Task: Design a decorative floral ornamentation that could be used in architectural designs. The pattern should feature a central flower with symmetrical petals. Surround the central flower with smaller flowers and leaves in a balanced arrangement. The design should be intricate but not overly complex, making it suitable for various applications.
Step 1177:
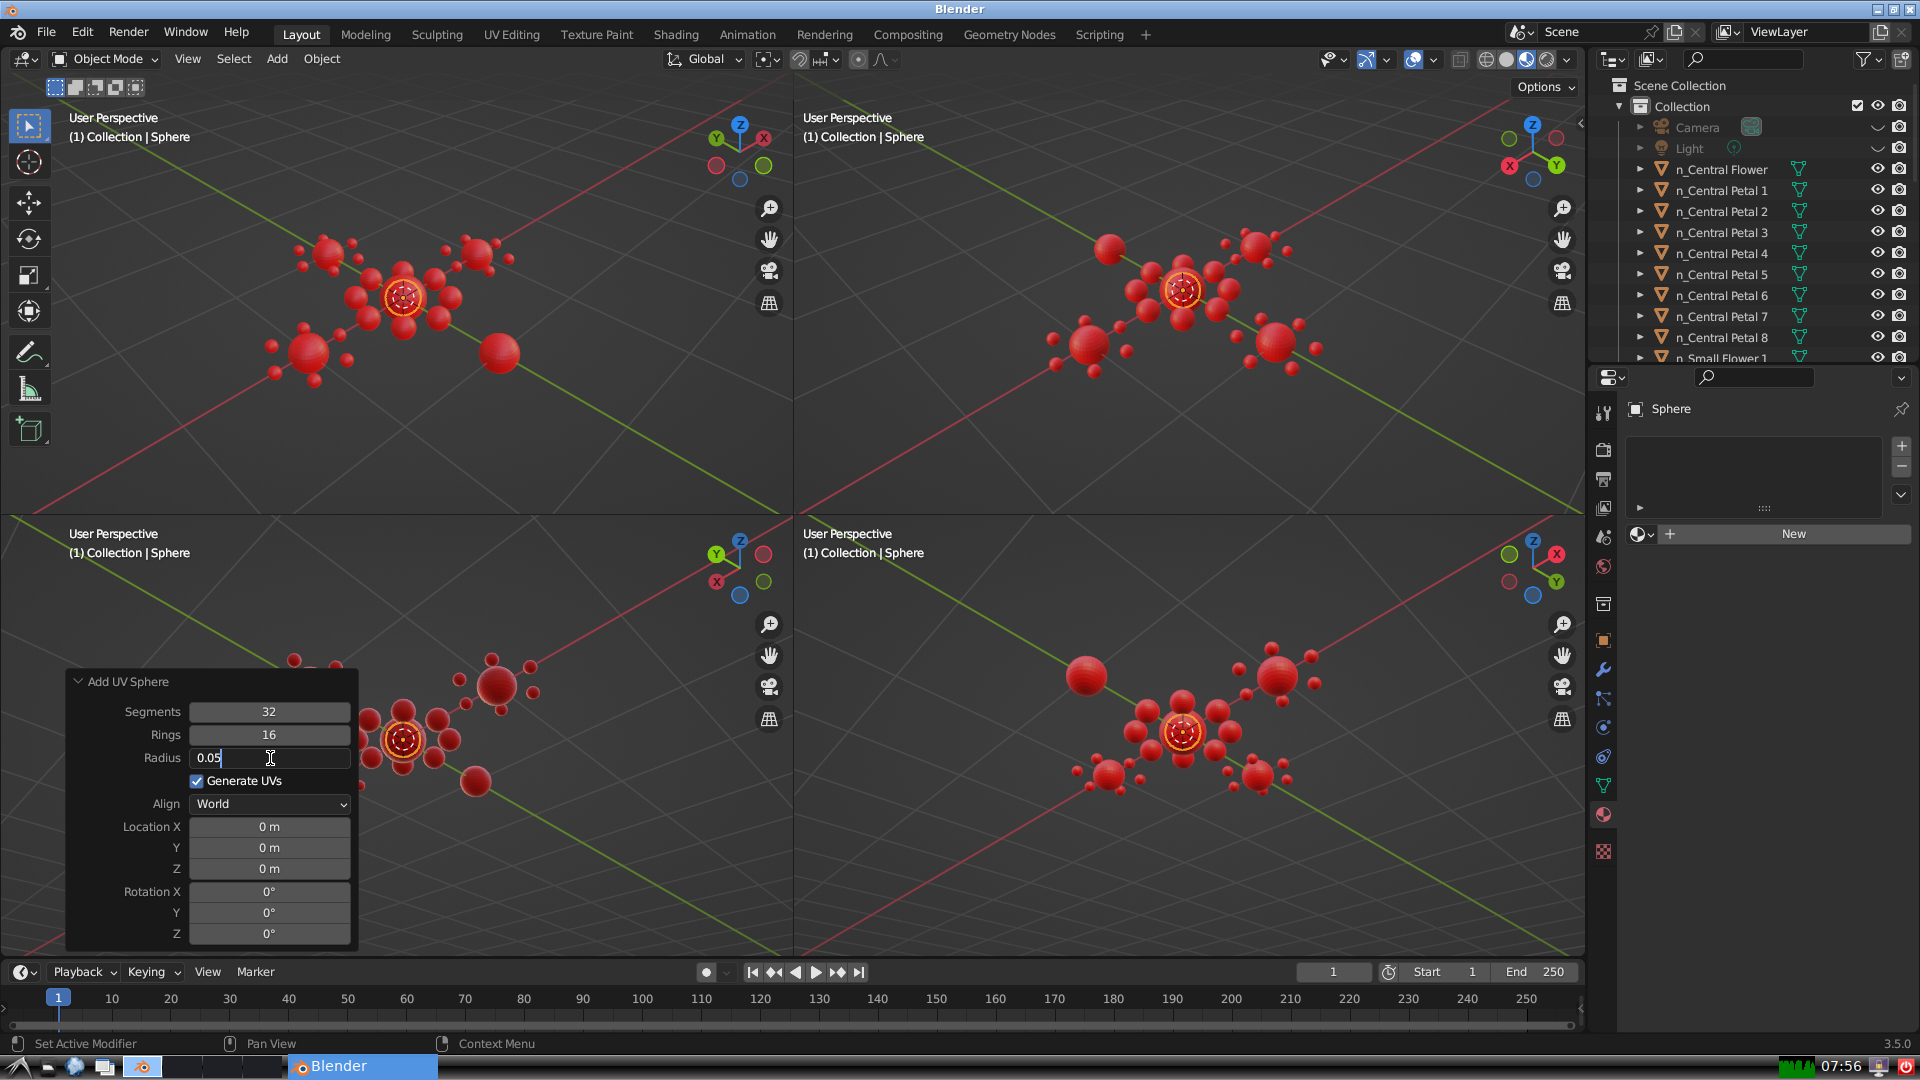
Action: {"key_press": ['Return']}